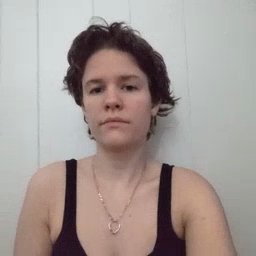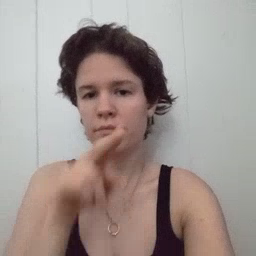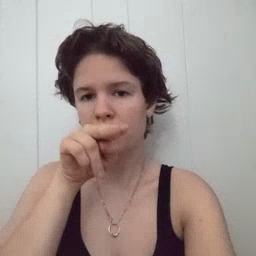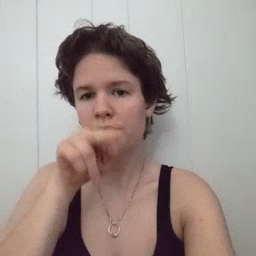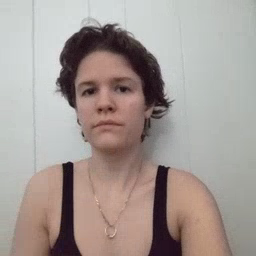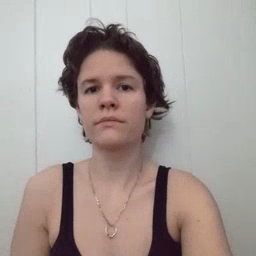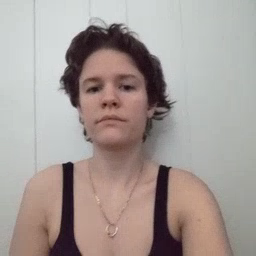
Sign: tongue